Question: I am creating a dashboard in WPF with a bunch of key performance indicators, each of which consists of three values.

Whenever the values change I would like the user control to blink for 5 seconds. I would like to make the background color of the control to switch the foreground color of the textblock, and the textblock foreground color to change to the background color of the user control.
This whole WPF animation is new to me, so any help would be much appreciated!
My user control looks like:
'''
<Grid.RowDefinitions>
<RowDefinition Height="Auto" />
<RowDefinition Height="10" />
<RowDefinition Height="Auto" />
<RowDefinition Height="10" />
<RowDefinition Height="Auto" />
</Grid.RowDefinitions>
<TextBlock x:Name="TitleTextBlock" Text="Title" FontSize="32" HorizontalAlignment="Center" Grid.Row="0" FontFamily="OCR-A II" Foreground="White" VerticalAlignment="Bottom" />
<TextBlock x:Name="Value1TextBlock" Text="0" FontSize="192" HorizontalAlignment="Center" Grid.Row="2" FontFamily="OCR-A II" VerticalAlignment="Center" Foreground="White" />
<TextBlock x:Name="Value2TextBlock" Text="0" FontSize="32" HorizontalAlignment="Center" Grid.Row="4" FontFamily="OCR-A II" Foreground="White" VerticalAlignment="Top" />
</Grid>
'''
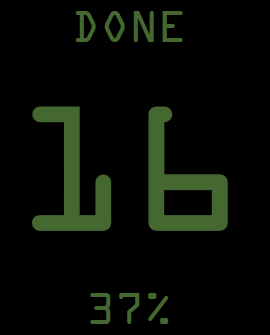
Answer: To make a TextBlock blink when its Text Changes you can use ColorAnimationUsingKeyFrames. Text is binding to a property called TextTitle.
'''
<Window.Resources>
<Storyboard x:Key="blinkAnimation" Duration="0:0:5" >
<ColorAnimationUsingKeyFrames Storyboard.TargetProperty="(TextBlock.Background).(SolidColorBrush.Color)"
Storyboard.TargetName="TitleTextBlock"
AutoReverse="True">
<ColorAnimationUsingKeyFrames.KeyFrames>
<DiscreteColorKeyFrame KeyTime="0:0:0" Value="White"/>
<DiscreteColorKeyFrame KeyTime="0:0:1" Value="Black"/>
<DiscreteColorKeyFrame KeyTime="0:0:2" Value="White"/>
<DiscreteColorKeyFrame KeyTime="0:0:3" Value="Black"/>
<DiscreteColorKeyFrame KeyTime="0:0:4" Value="White"/>
</ColorAnimationUsingKeyFrames.KeyFrames>
</ColorAnimationUsingKeyFrames>
<ColorAnimationUsingKeyFrames Storyboard.TargetProperty="(TextBlock.Foreground).(SolidColorBrush.Color)"
Storyboard.TargetName="TitleTextBlock"
AutoReverse="True">
<ColorAnimationUsingKeyFrames.KeyFrames>
<DiscreteColorKeyFrame KeyTime="0:0:0" Value="Black"/>
<DiscreteColorKeyFrame KeyTime="0:0:1" Value="White"/>
<DiscreteColorKeyFrame KeyTime="0:0:2" Value="Black"/>
<DiscreteColorKeyFrame KeyTime="0:0:3" Value="White"/>
<DiscreteColorKeyFrame KeyTime="0:0:4" Value="Black"/>
</ColorAnimationUsingKeyFrames.KeyFrames>
</ColorAnimationUsingKeyFrames>
</Storyboard>
</Window.Resources>
<Grid Name="grid" Background="Black">
<TextBlock x:Name="TitleTextBlock" Text="{Binding TextTitle, NotifyOnTargetUpdated=True}" FontSize="32" HorizontalAlignment="Center" Grid.Row="0" FontFamily="OCR-A II" Foreground="White" VerticalAlignment="Bottom" Background="Black">
<TextBlock.Triggers>
<EventTrigger RoutedEvent="Binding.TargetUpdated">
<EventTrigger.Actions>
<BeginStoryboard>
<StaticResource ResourceKey="blinkAnimation"/>
</BeginStoryboard>
</EventTrigger.Actions>
</EventTrigger>
</TextBlock.Triggers>
</TextBlock>
</Grid>
'''
This will make the TextBlock blink everytime its Text changes. Note that you must set Background and Foreground explicitly on the TextBlock before using the blinkAnimation, otherwise you'll recieve a System.InvalidOperationException: 'Background' property does not point to a DependencyObject in path '(0).(1)'.
To start this animation from code behind you can do this.
'''
Storyboard blinkAnimation = TryFindResource("blinkAnimation") as Storyboard;
if (blinkAnimation != null)
{
blinkAnimation.Begin();
}
'''